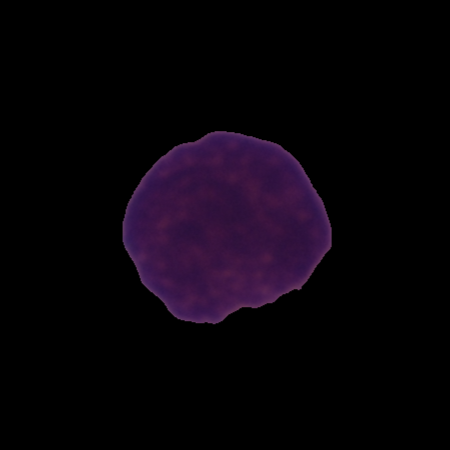
Label: healthy